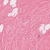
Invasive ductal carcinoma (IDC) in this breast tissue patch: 0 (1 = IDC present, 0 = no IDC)